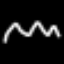
Label: squiggle